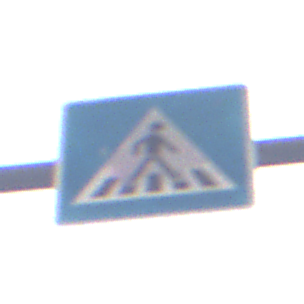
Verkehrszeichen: FussgaengerueberwegLinks
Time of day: MorningAfternoon
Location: Outdoor (Suburban)
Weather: PartlyCloudy
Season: NotSpecified
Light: Natural